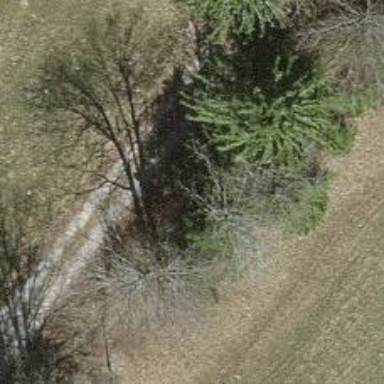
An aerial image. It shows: Single tag "natural: tree."